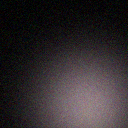
Screen state: off